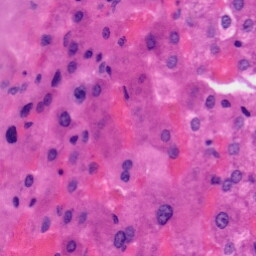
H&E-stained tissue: Liver